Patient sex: F
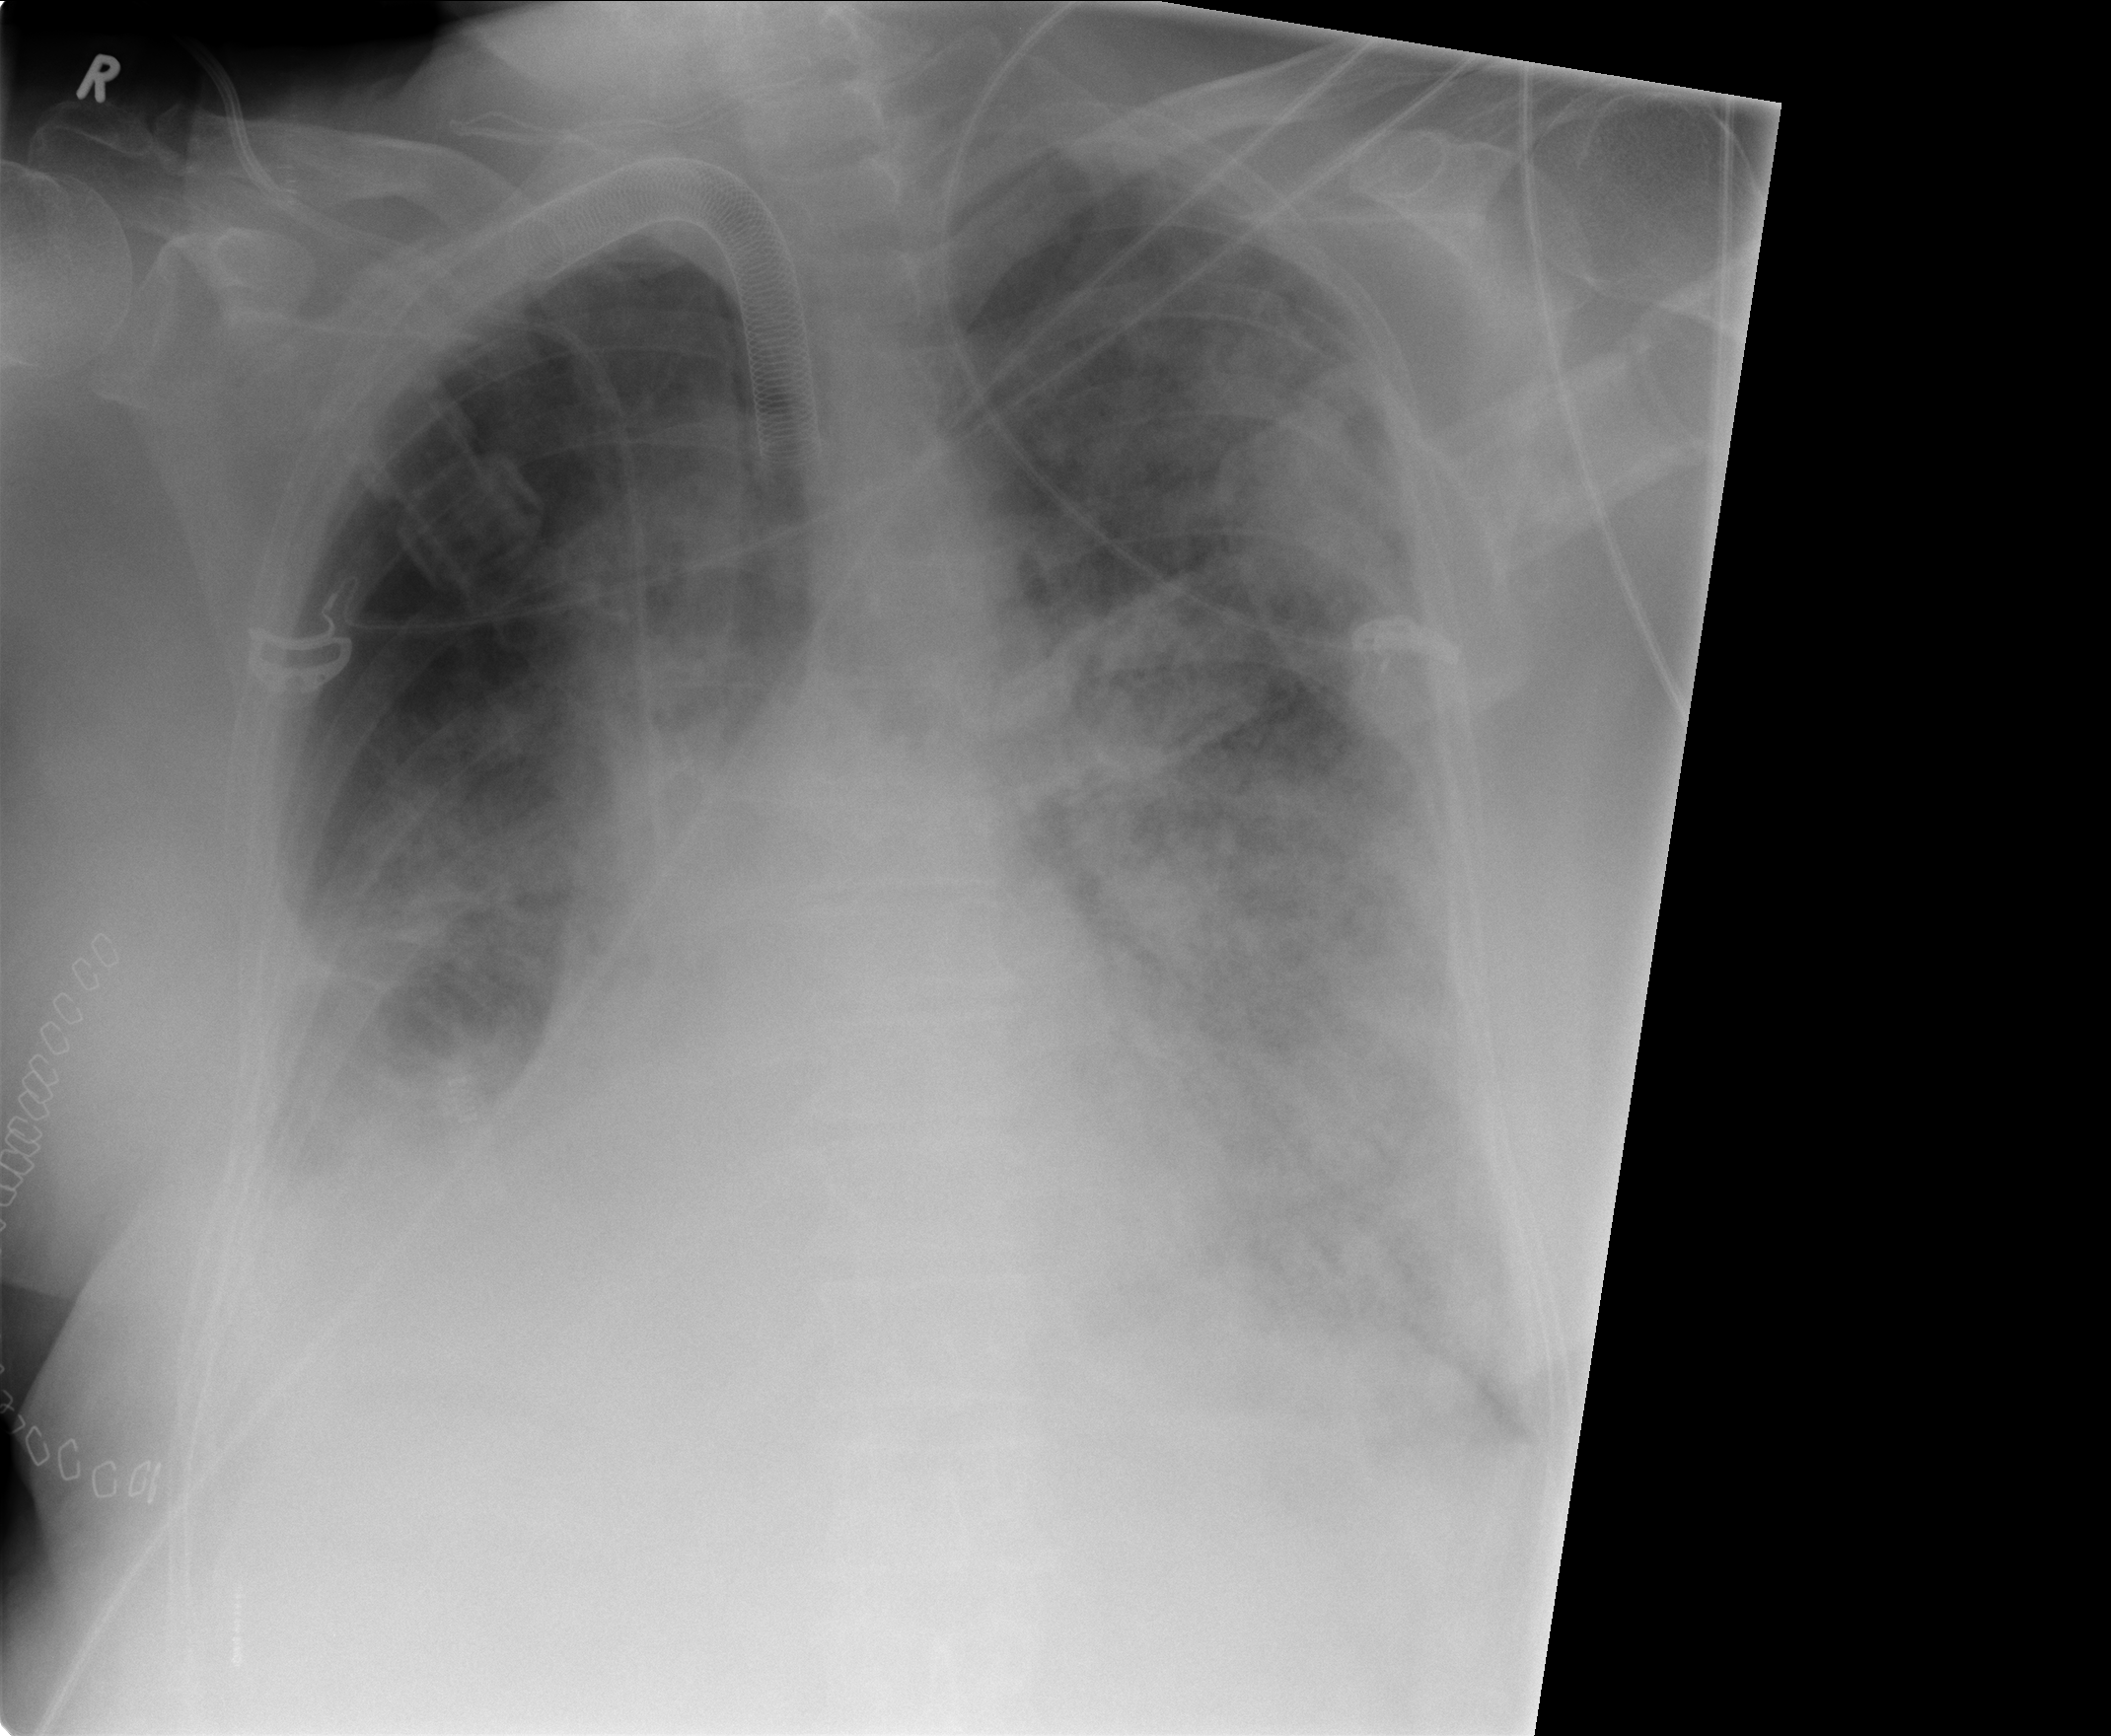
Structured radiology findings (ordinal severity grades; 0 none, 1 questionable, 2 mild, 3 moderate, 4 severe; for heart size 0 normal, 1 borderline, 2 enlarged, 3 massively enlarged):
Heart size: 0
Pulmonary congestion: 2
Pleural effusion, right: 2
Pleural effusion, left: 2
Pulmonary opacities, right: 0
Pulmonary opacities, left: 3
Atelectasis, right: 2
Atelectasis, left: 2